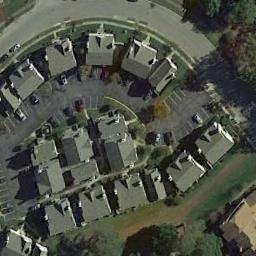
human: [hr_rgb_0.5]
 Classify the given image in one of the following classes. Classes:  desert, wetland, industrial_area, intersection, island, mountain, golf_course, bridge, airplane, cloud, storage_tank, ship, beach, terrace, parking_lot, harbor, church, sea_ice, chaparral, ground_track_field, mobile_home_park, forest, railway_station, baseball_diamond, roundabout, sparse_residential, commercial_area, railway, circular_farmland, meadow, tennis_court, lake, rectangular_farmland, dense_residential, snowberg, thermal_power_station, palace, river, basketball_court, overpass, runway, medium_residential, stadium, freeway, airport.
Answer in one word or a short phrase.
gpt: dense_residential